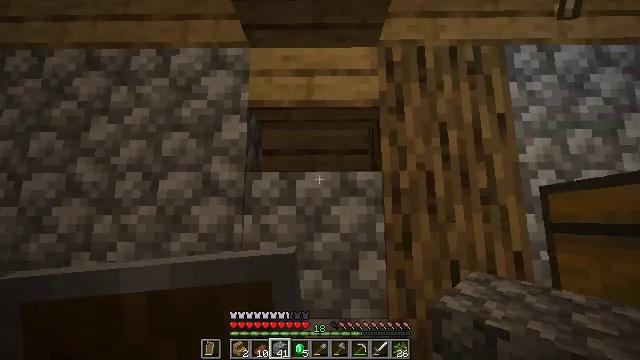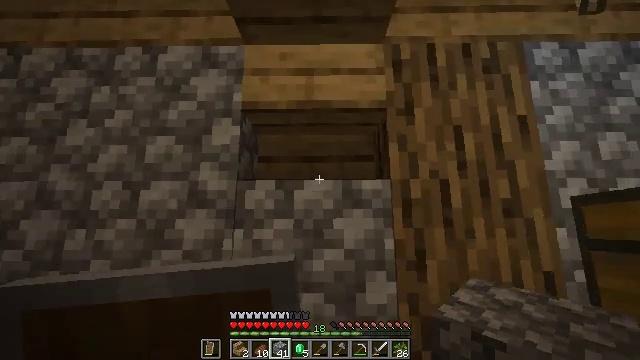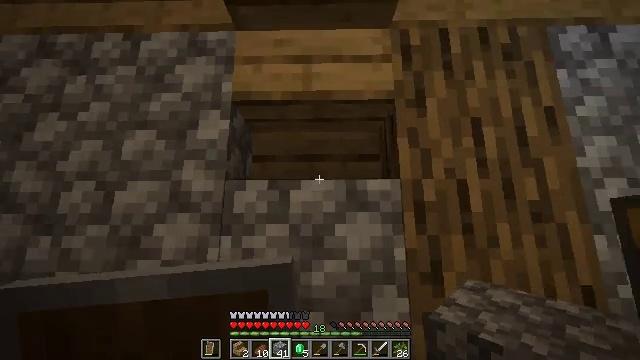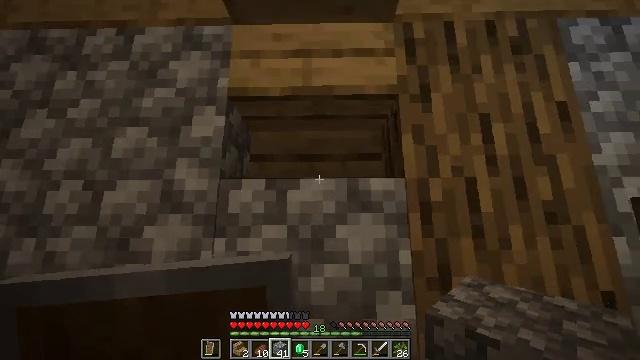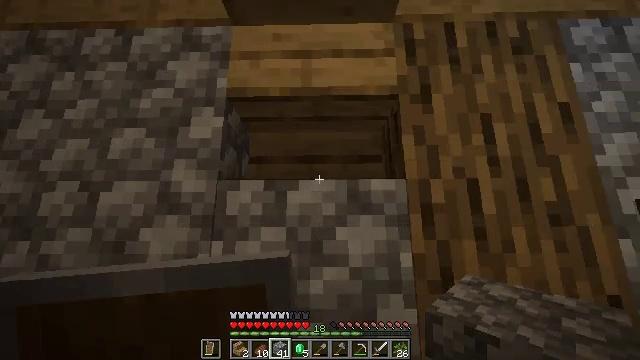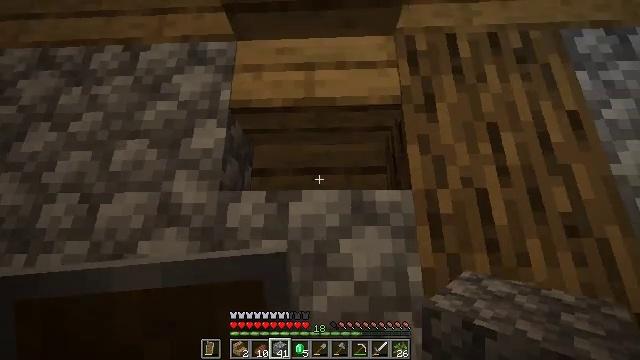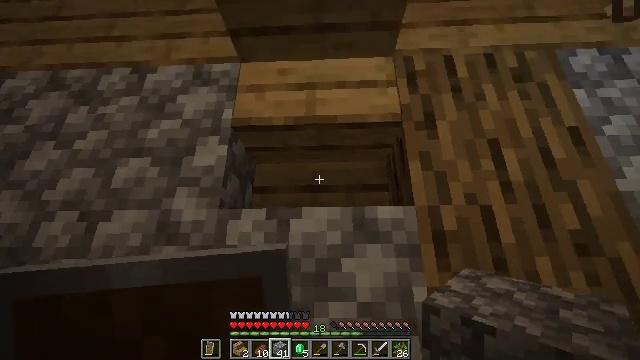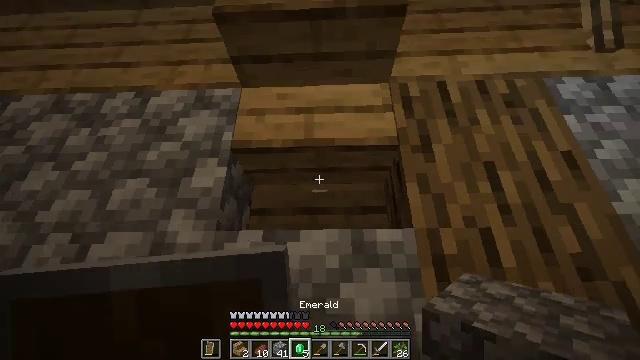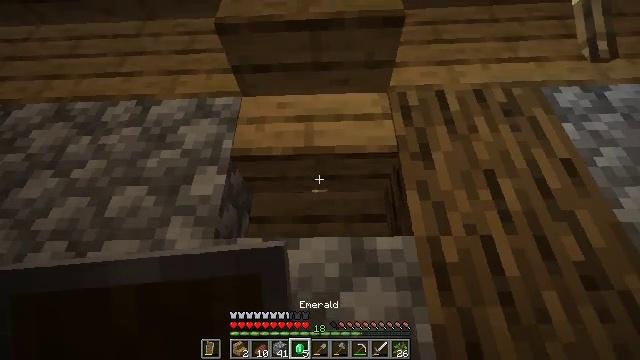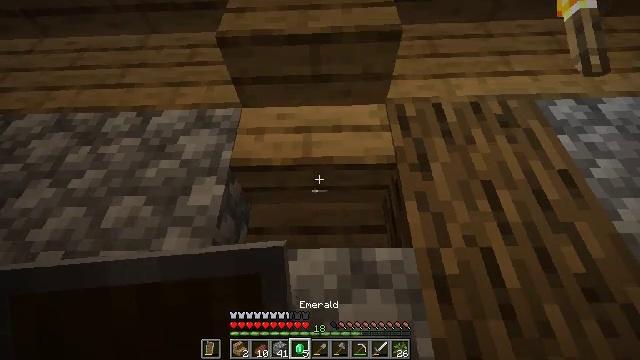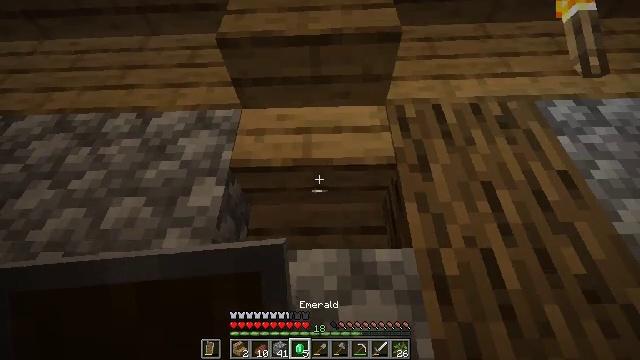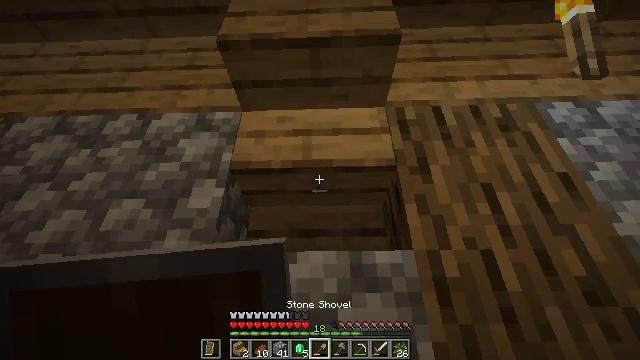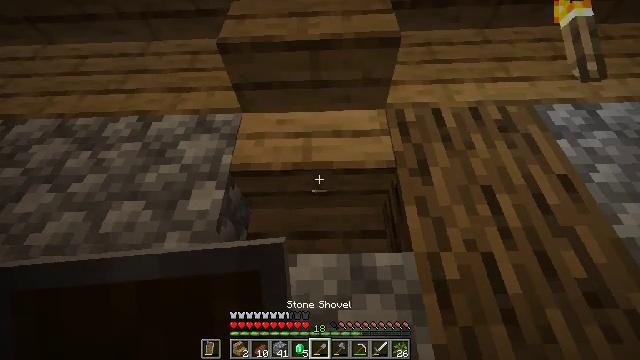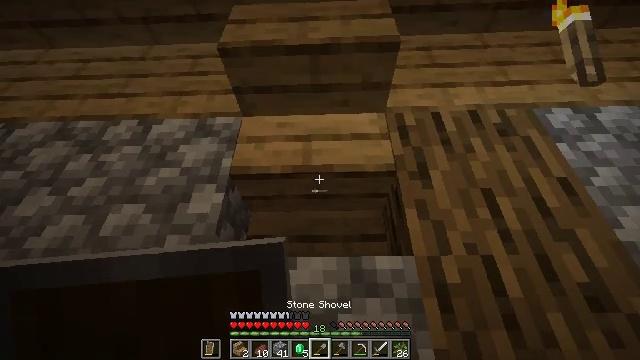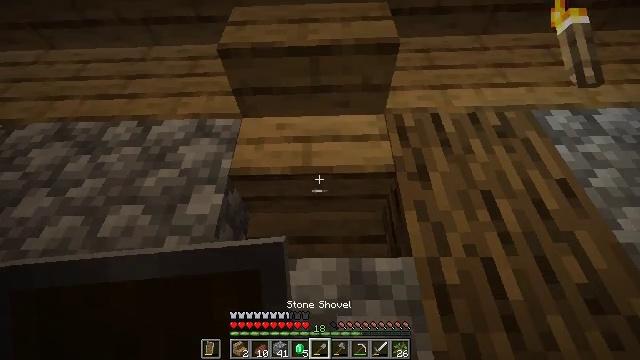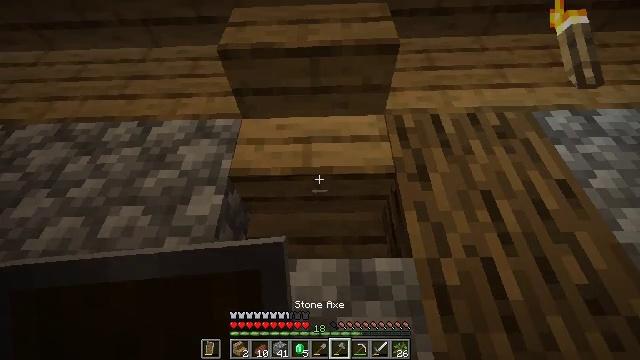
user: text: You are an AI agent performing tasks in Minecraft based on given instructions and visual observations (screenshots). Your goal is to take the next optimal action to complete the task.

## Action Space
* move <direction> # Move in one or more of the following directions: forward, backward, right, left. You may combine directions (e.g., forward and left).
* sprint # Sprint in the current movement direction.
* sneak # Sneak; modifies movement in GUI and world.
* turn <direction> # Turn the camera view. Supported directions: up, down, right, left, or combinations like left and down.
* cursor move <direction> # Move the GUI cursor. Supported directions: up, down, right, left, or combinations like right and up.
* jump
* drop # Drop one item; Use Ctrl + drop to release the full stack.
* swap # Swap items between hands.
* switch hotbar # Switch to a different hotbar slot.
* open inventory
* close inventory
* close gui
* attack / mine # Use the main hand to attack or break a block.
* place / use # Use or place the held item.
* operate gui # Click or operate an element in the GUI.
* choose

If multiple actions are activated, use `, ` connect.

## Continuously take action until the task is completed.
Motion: motion action
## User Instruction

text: Mine oak stairs.
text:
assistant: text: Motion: move forward, turn up
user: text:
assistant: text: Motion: turn up
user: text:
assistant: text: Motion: no_op
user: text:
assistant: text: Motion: no_op
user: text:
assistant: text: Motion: turn left and up
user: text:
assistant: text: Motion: turn up
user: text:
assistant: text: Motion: turn up
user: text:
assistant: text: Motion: turn up
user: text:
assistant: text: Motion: turn up
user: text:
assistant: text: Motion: no_op
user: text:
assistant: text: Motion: no_op
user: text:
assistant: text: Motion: no_op
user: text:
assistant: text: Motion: no_op
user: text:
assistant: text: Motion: no_op
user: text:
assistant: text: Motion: no_op
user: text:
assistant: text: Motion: no_op
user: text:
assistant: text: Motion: no_op
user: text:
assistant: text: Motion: no_op
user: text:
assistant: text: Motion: turn up
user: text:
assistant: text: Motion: turn up
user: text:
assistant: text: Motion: attack / mine
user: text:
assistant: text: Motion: attack / mine
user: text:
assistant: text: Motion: attack / mine
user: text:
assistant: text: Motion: attack / mine
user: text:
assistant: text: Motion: attack / mine
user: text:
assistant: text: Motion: attack / mine
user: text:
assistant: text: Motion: attack / mine
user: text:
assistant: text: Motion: attack / mine
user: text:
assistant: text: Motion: attack / mine
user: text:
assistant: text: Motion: attack / mine